Question: It is more clear in the picture I attached. The listbox in the picture works like a auto-completion and shows suggestions to the user while he is typing. the problem is that the bottom of this list box goes under other controls so you cannot see the Down arrow for the vertical scroll bar of this list box. How can I keep it on top of other controls?

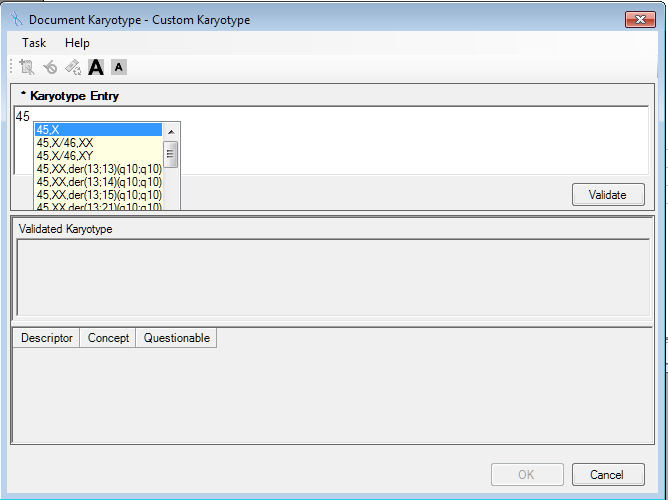
Answer: The ListBox has the wrong Parent. You don't want the splitter panel as the parent, that's going to clip it. You can't easily give it the right parent with the designer. Use View + (Other Windows) + Document Outline. Drag the ListBox out of the splitter panel to the form.